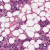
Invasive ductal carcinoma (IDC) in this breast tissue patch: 1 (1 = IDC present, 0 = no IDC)